Question: I have many boxes with different sizes; the sizes are unknown. I would like to use a CSS specification that does the same as 'text-align:justify' does words. For example:

I would like to have a solution in CSS or CSS3. If not possible, JS is acceptable.
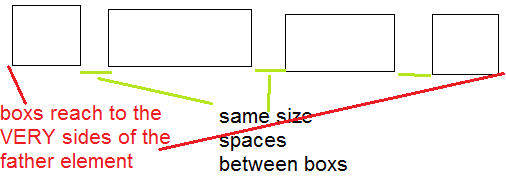
Answer: Here's a little example:
'''
<!DOCTYPE HTML>
<html lang="en-US">
<head>
<meta charset="UTF-8">
<title></title>
<style type="text/css">
* {
padding: 0;
margin: 0;
box-sizing: border-box;
}
#container {
width: 500px;
margin: 0 auto;
font-size: 0; /* Fixed space caused by line breaks */
}
#container .inner {
display: inline-block;
background: red;
width: 25%;
border: 10px rgba(255,255,255,1) solid;
padding: 5px;
text-align: center;
font-size: 16px;
}
</style>
</head>
<body>
<div id="container">
<div class="inner">Lorem</div>
<div class="inner">Ipsum</div>
<div class="inner">Dolor</div>
<div class="inner">Sit</div>
</div>
</body>
</html>
'''
This is considered slightly cheating. I'm using the white borders as margins between the elements. It would only work well if you had a solid color background on the parent.
### Points to note:
- 'box-sizing: border-box''width: 25%'- - 'font-size: 0''font-size: 16px'